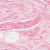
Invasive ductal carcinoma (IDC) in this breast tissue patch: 0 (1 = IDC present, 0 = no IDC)